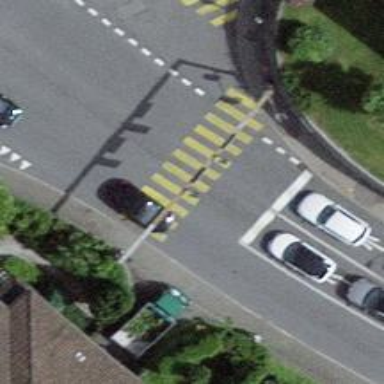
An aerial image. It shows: Road crossing with traffic signals.